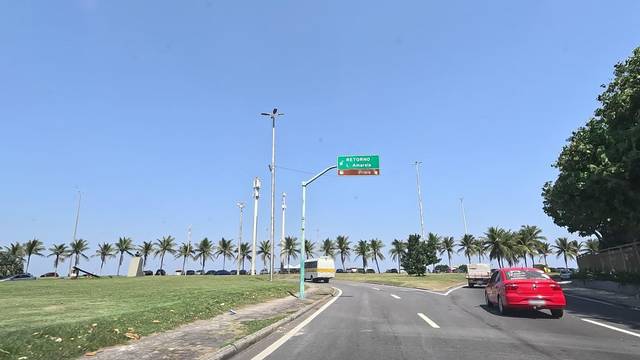
Region: Brazil
Coordinates: -23.01, -43.366